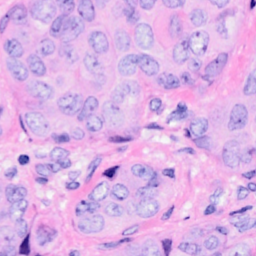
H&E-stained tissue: Breast